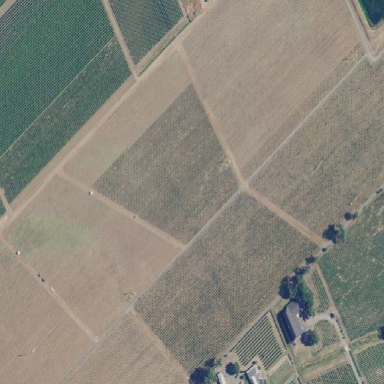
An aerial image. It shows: Vineyard where grapes are grown.